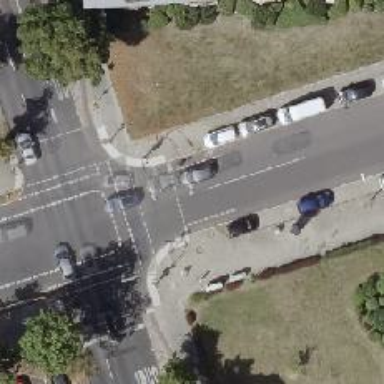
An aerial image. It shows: Road with traffic signals.